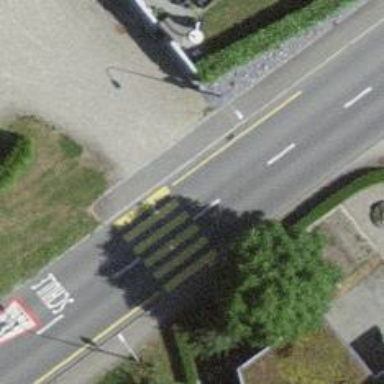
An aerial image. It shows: Uncontrolled zebra crossing on the road.